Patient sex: M
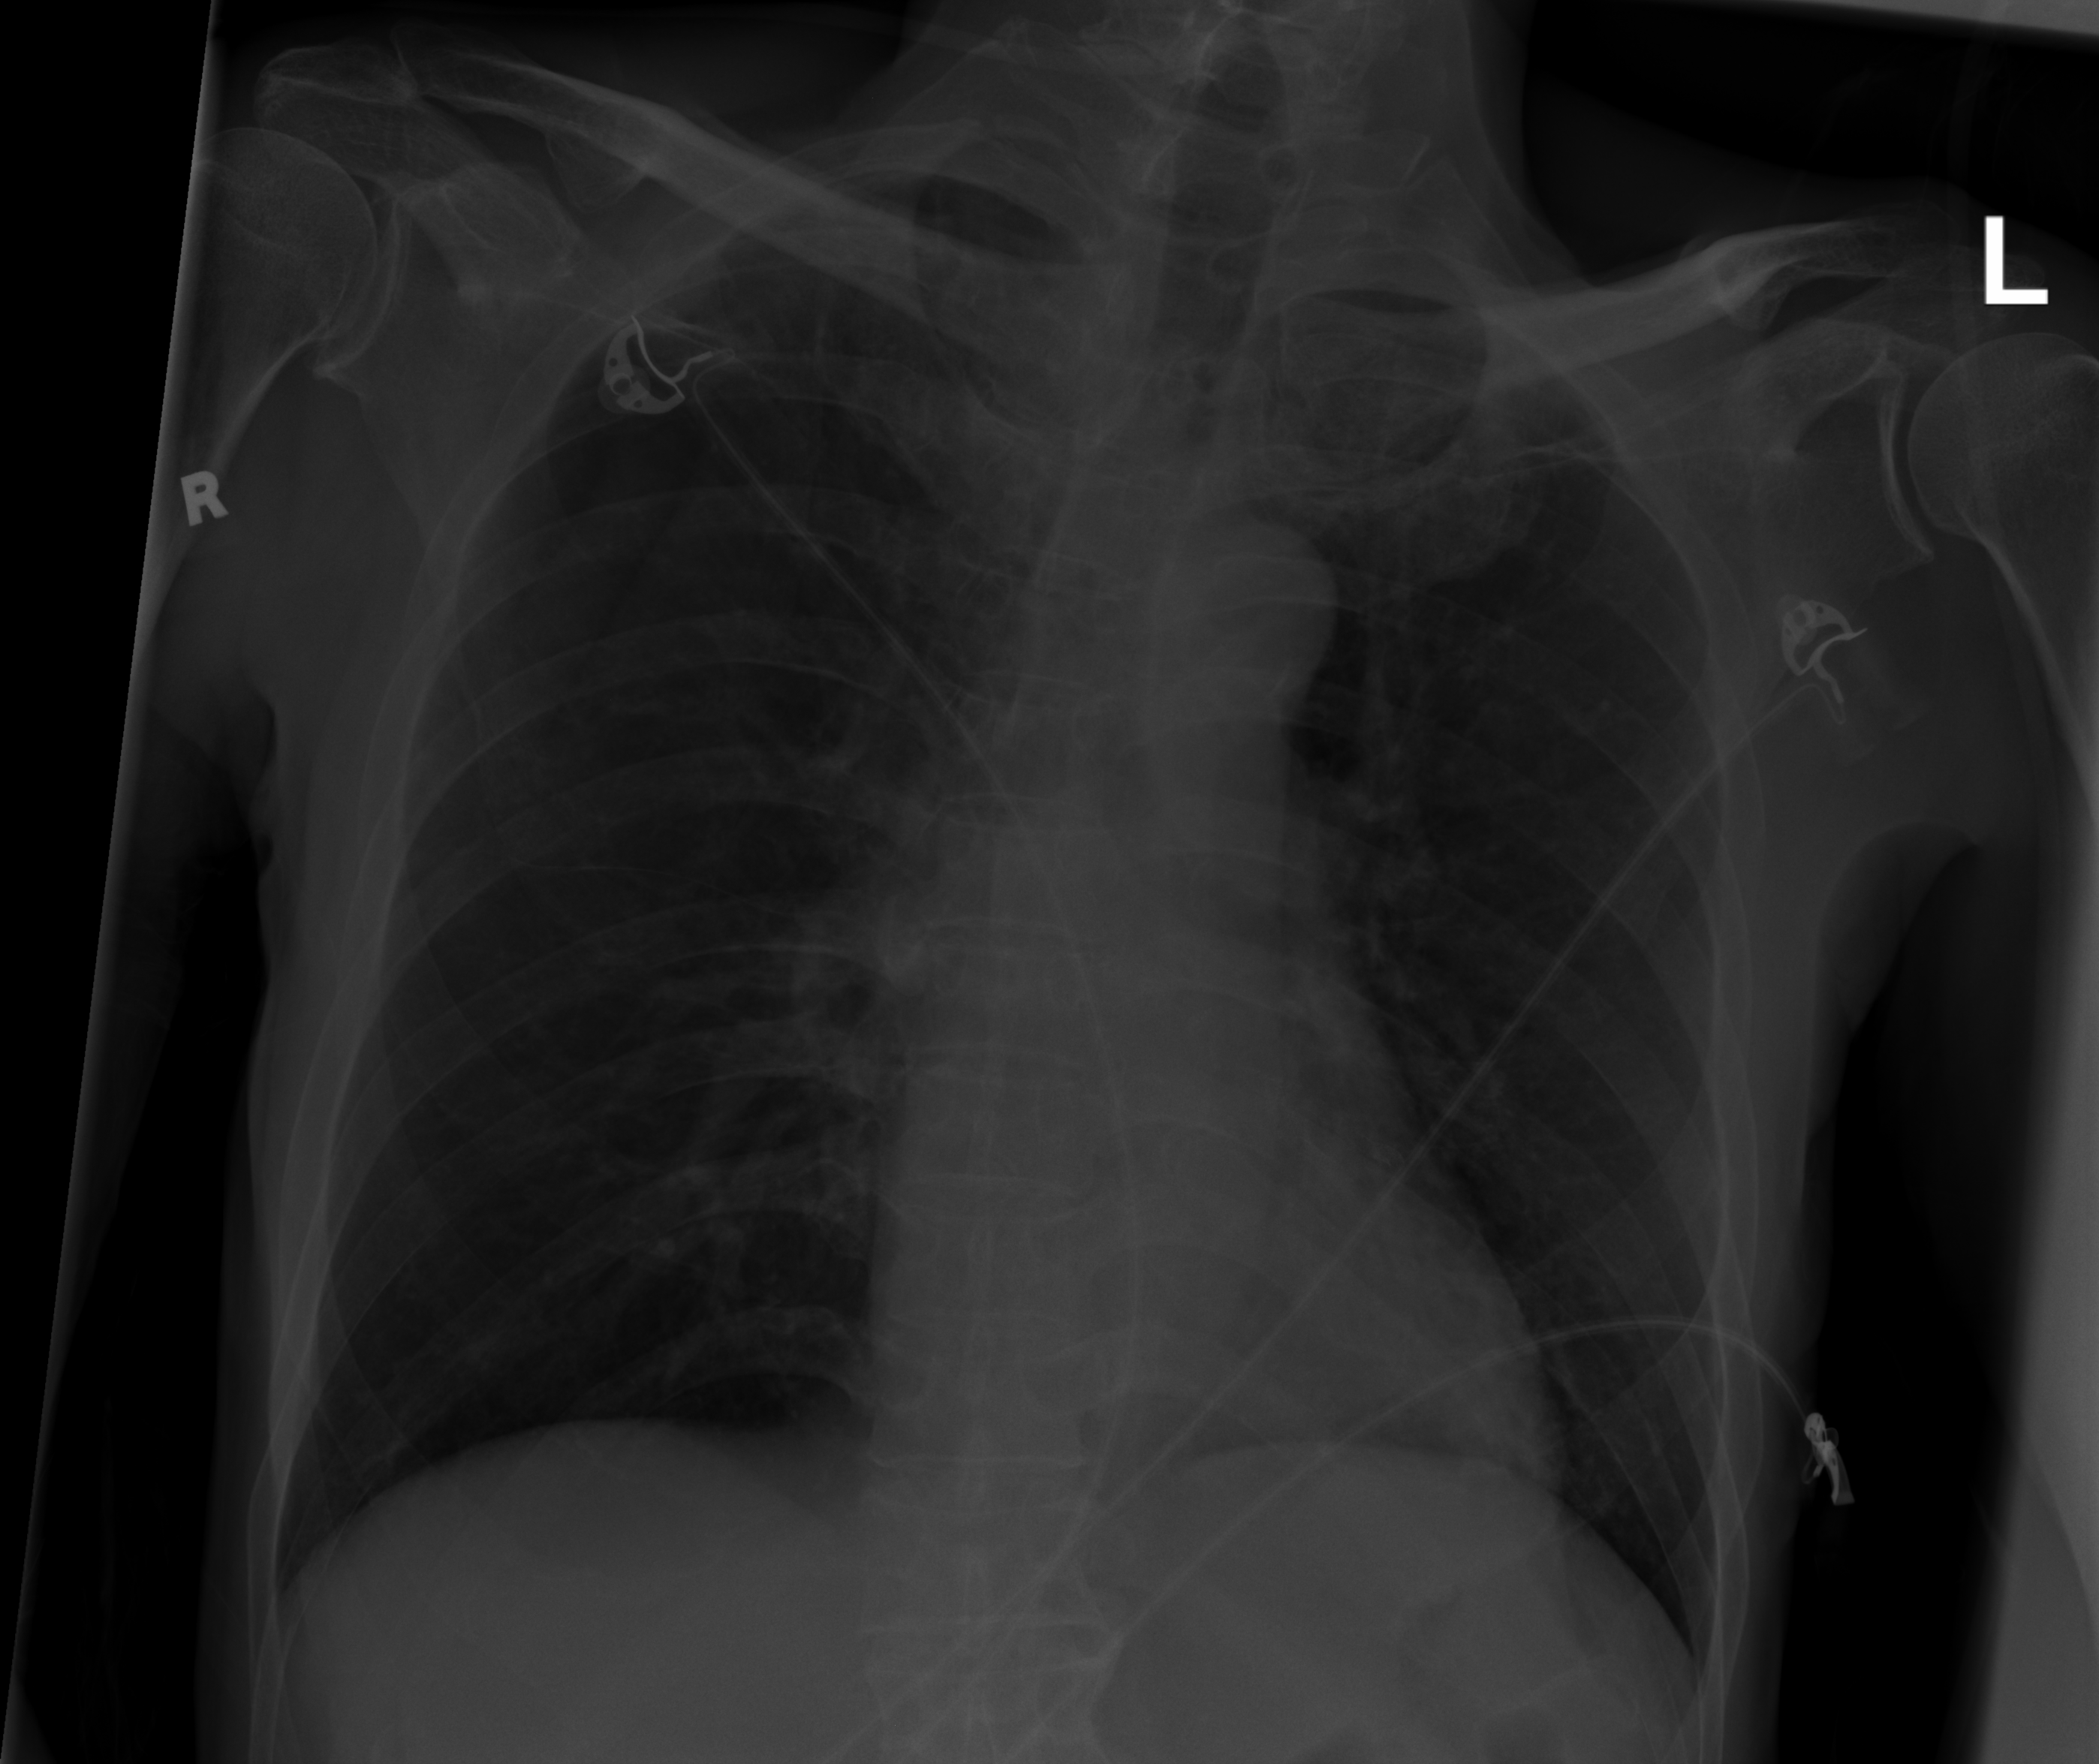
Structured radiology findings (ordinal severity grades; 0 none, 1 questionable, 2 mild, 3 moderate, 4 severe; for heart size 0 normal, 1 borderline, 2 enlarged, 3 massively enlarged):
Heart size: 0
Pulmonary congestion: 0
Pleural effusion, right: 0
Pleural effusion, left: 0
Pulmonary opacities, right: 0
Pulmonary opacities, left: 2
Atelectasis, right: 0
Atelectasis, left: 2